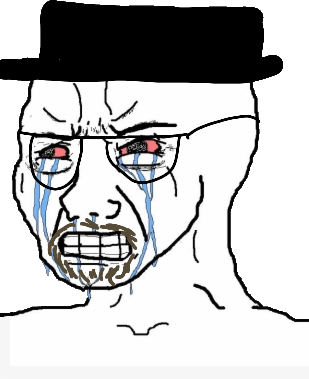
Label: 5_Crying_Wojak